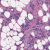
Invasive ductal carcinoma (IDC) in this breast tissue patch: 1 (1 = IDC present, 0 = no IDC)